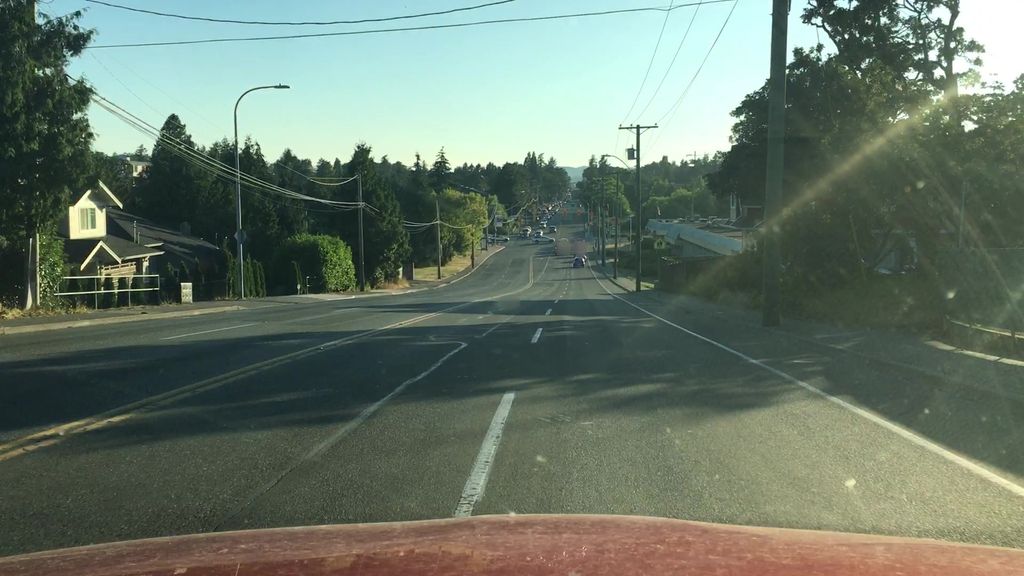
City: victoria